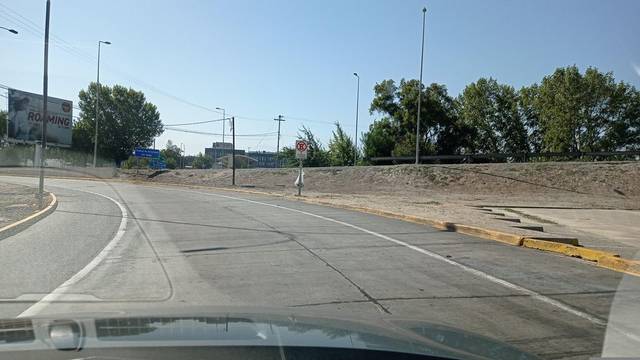
Region: Chile
Coordinates: -33.41, -70.793